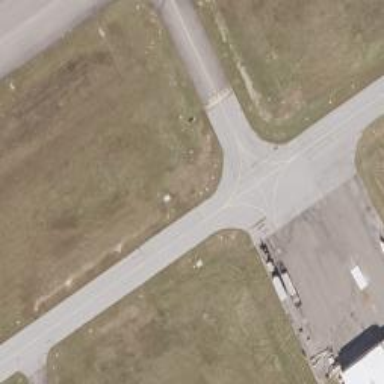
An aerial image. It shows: Asphalt taxiway at the airport.